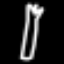
Label: fork